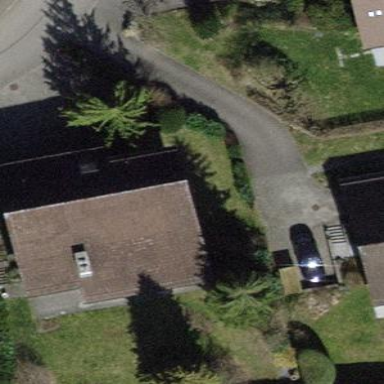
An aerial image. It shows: Building with tiled roof.